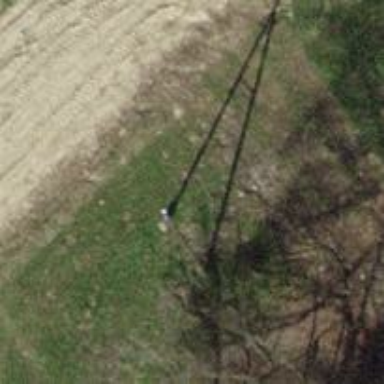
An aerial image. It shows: Straight power pole managing the electricity lines.